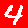
Digit: 4